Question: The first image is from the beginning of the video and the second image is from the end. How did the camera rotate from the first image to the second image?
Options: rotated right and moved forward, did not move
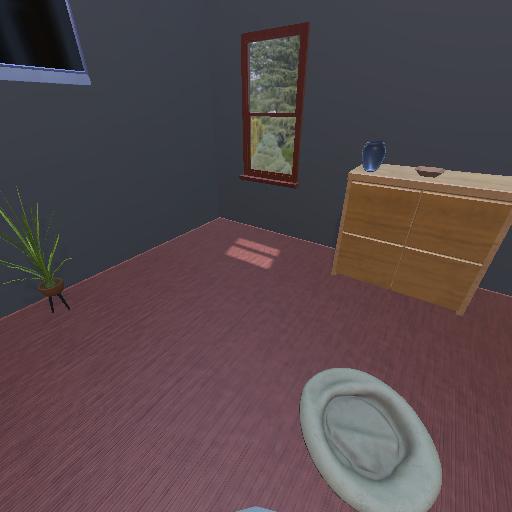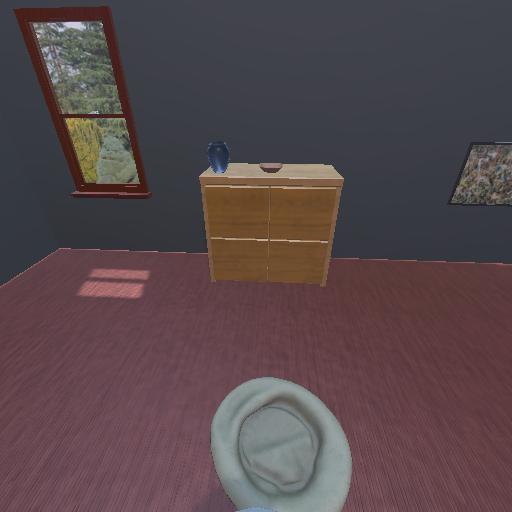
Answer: rotated right and moved forward